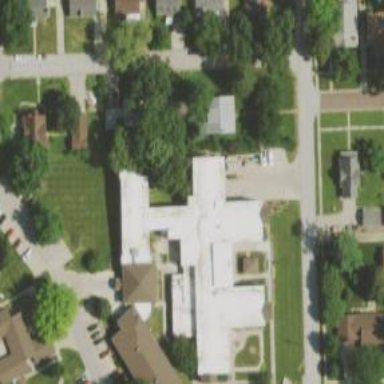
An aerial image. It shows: Nursing home.